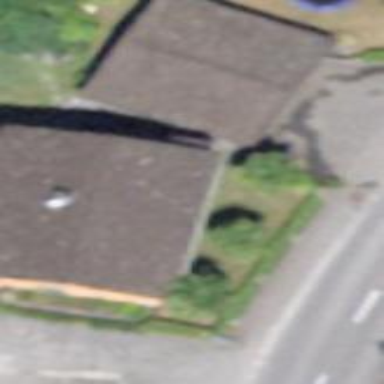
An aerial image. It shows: Simple house.